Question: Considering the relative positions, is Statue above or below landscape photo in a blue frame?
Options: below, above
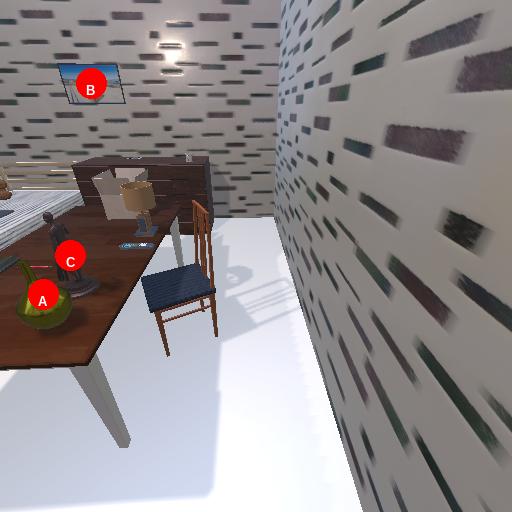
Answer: below